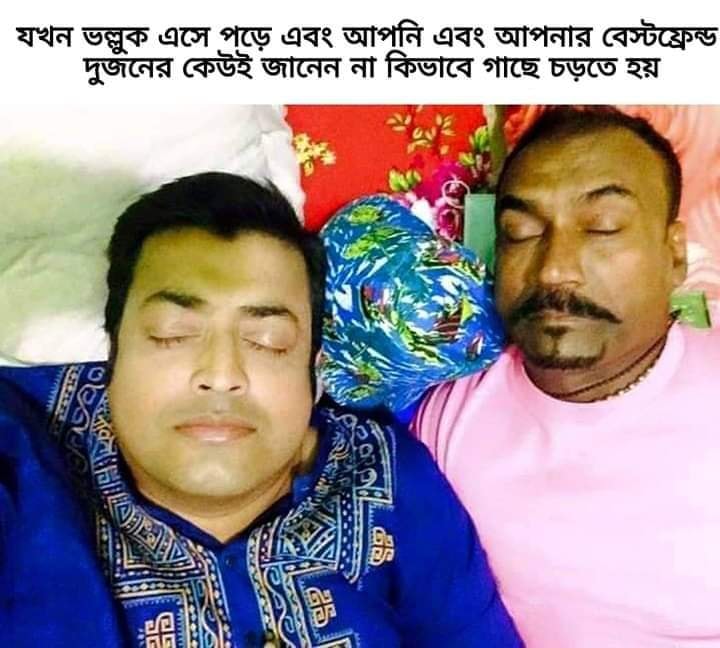
Caption: যখন ভল্লুক এসে পড়ে এবং আপনি এবং আপনার বেস্টফ্রেন্ড দুজনের কেউই জানেন না কিভাবে গাছে চড়তে হয়
Label: non-hate